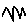
Label: zigzag